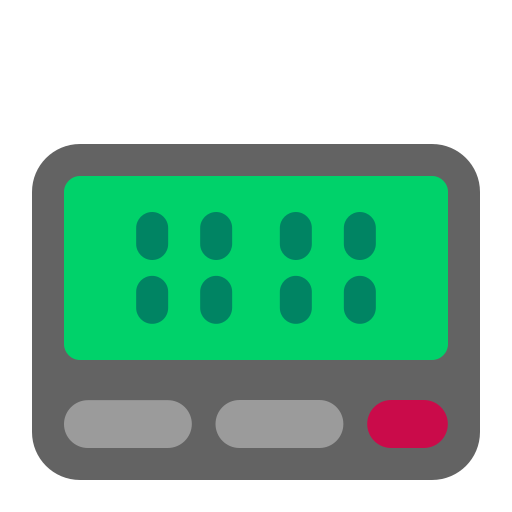
pager flat